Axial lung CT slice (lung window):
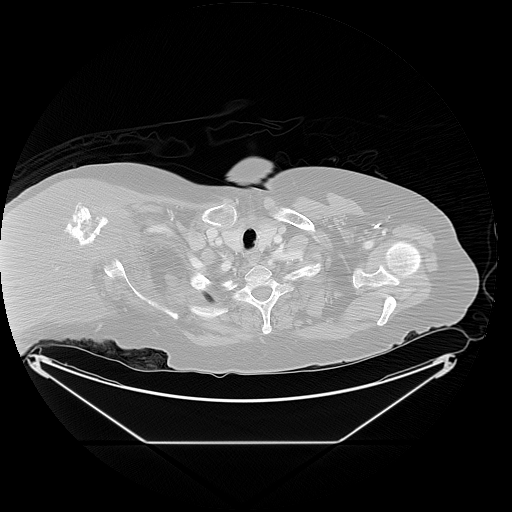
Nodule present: no